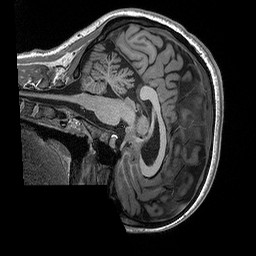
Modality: T1w
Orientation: sagittal
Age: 25
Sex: female
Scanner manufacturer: siemens
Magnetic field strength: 3 T
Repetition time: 2.3 s
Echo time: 0.00298 s